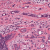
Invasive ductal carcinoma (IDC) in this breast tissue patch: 1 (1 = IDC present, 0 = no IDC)